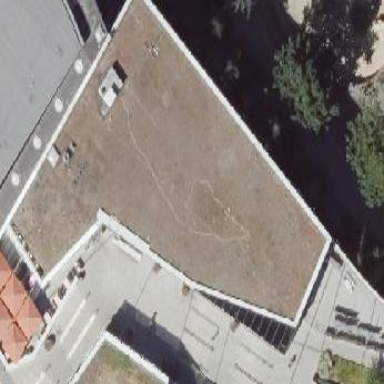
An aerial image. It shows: Commercial building with flat roof.